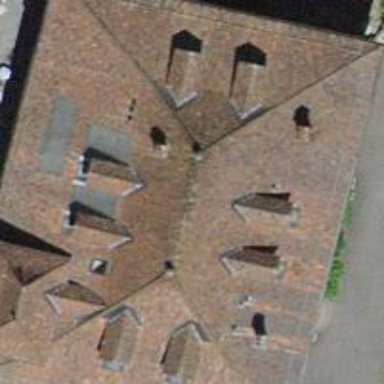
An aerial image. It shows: Hipped roof on residential building.